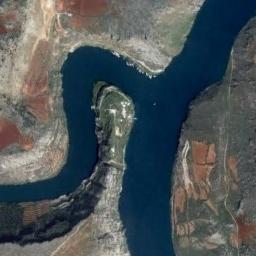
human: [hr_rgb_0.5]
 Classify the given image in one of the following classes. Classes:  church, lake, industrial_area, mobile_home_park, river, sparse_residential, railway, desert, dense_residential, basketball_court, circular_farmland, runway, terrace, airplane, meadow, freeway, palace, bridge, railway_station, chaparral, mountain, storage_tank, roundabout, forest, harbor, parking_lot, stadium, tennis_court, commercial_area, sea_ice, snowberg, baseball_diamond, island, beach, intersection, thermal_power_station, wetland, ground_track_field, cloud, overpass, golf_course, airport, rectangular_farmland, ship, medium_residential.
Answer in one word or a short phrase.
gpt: river